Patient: sex M, age 43
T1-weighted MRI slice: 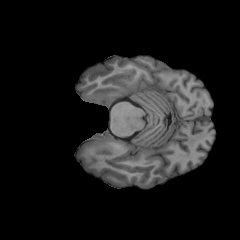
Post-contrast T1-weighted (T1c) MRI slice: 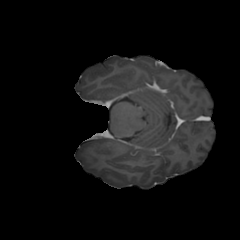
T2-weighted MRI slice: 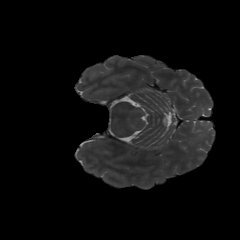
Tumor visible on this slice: no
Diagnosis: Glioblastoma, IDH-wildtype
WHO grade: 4